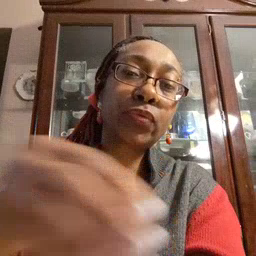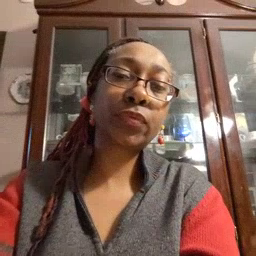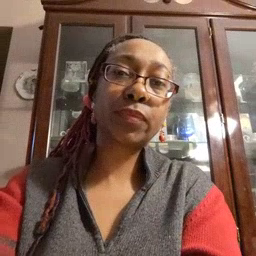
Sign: fish